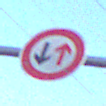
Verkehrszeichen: VorrangDesGegenverkehrs
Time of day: Dawn
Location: Outdoor (Nature)
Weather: Clear
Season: NotSpecified
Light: Natural